Question: I'm developing a parallel algorithm on a Intel i5-core machine, which has two cores, four threads.
n defines the size of the matrix, on which I perform my calculations on. As you can see from the table below there is almost 50% reduction from 1 thread to 2 threads utilization, but almost no difference between 2 threads and 4 threads. The numbers denote the seconds passed

My compiler is mingw-gcc on windows platform. My parallelization tool is openmp. I'm defining number of threads by 'omp_set_num_threads(numThreads);'in the beginning of the parallel routine.
I have no means to test the algorithm on a "real" 8 core machine. On my i5 machine, At 1 thread, task manager shows 25% of the total cpu power is used. At 2 threads, it's 50%, and at 4 threads, it's 96-99% as expected.
So what might be the reason for that situation? Why doesn't the computation time get halved?
The parallel code segment is to be found below:
'''
#pragma omp parallel for schedule(guided) shared(L,A) private(i)
for (i=k+1;i<row;i++){
double dummy = 0;
for (int nn=0;nn<k;nn++){
dummy += L[i][nn]*L[k][nn];
L[i][k] = (A[i][k] - dummy)/L[k][k];
}
}
'''
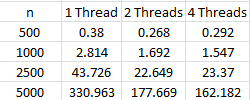
Answer: Well, your machine has and .
You only have 2 , so you won't get 4x speedup from 1 - 4 threads.
Secondly, as you scale to more threads, you will likely start hitting resource contention such as maxing out your memory bandwidth.